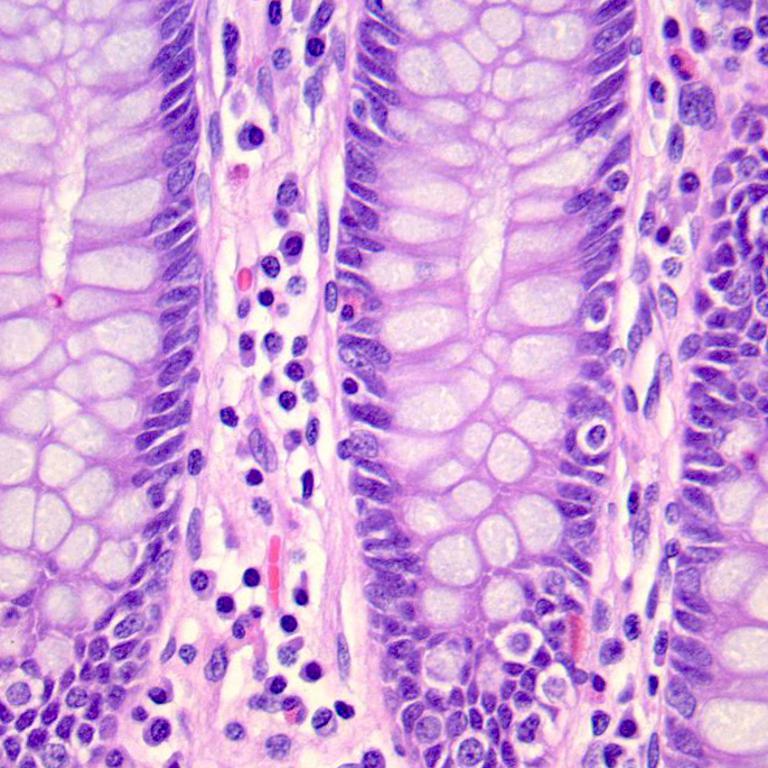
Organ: colon
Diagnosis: benign